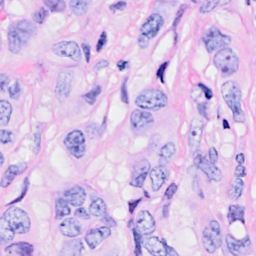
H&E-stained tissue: Breast